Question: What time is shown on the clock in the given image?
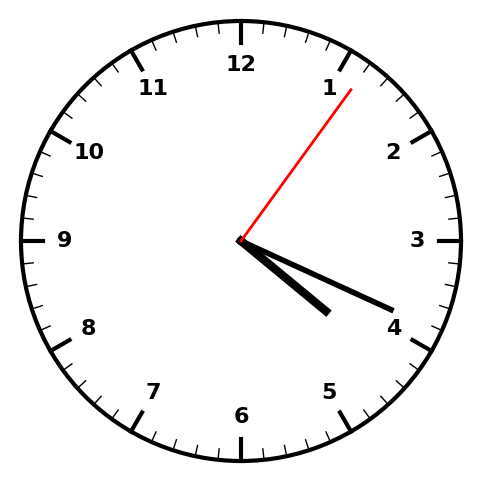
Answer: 04:19:06